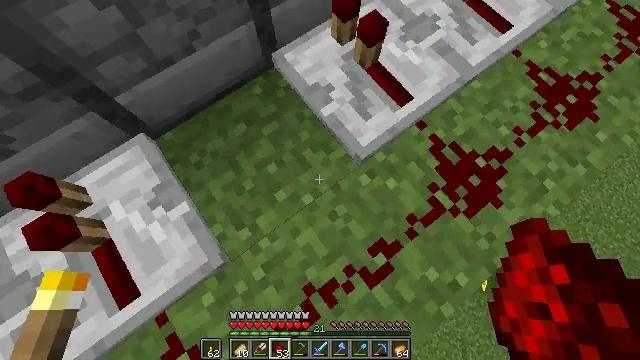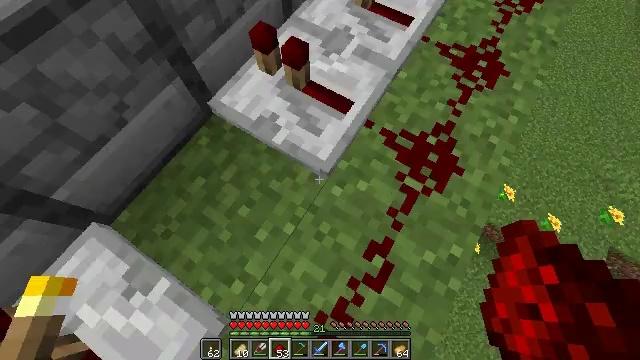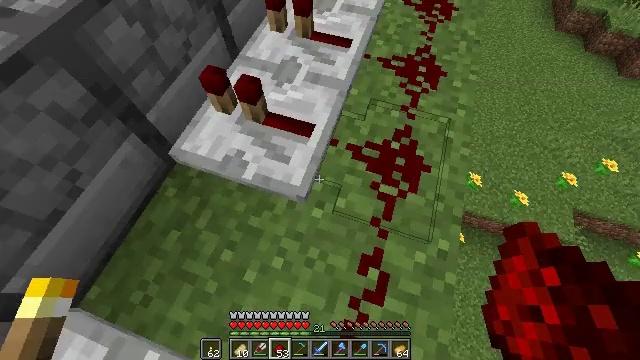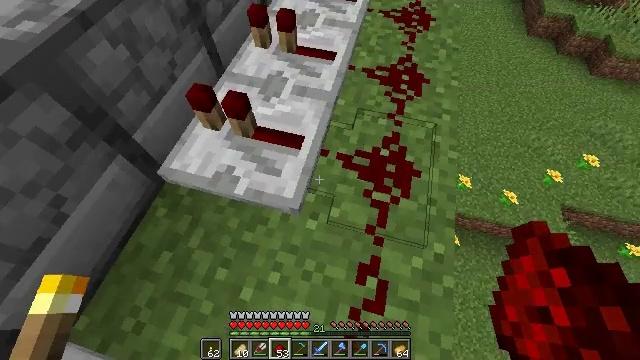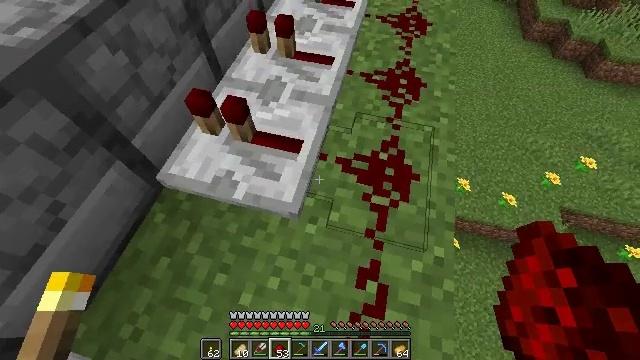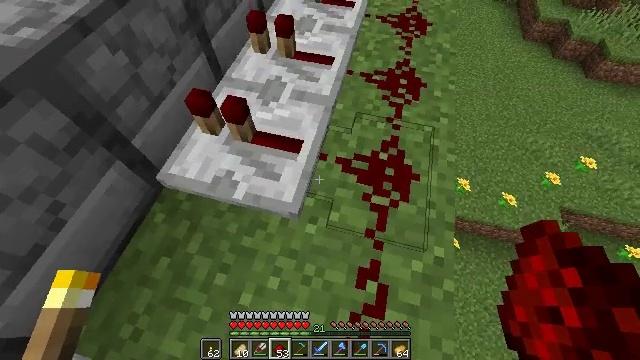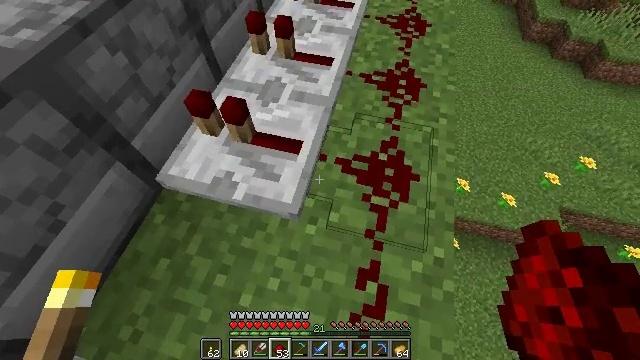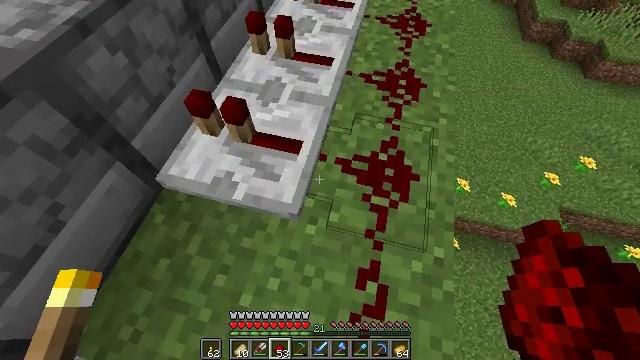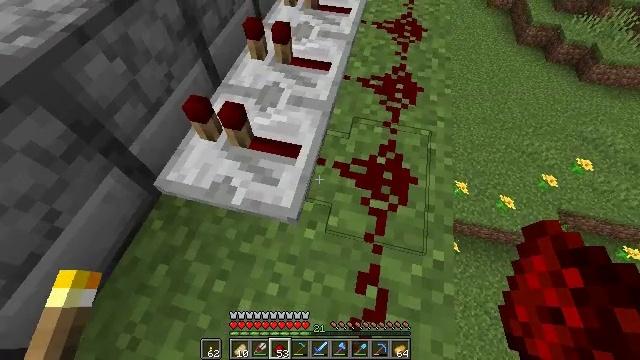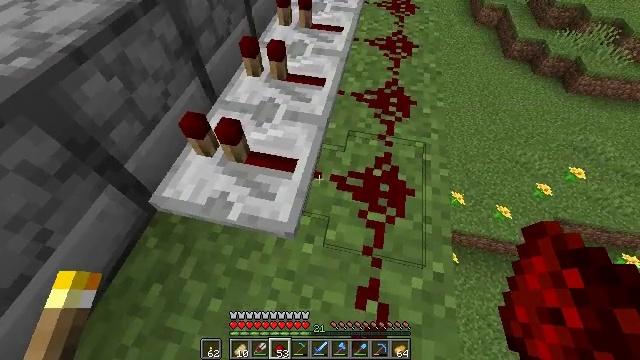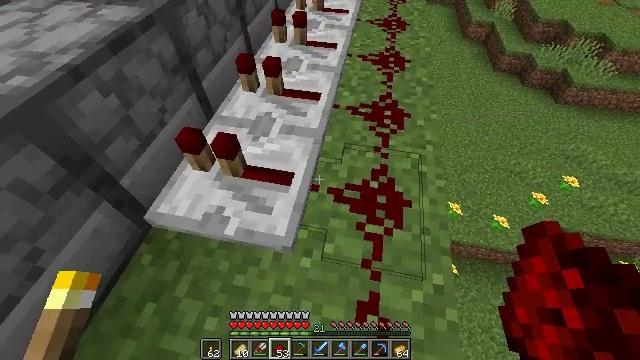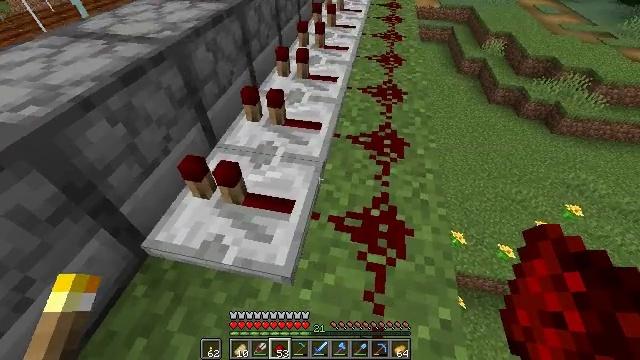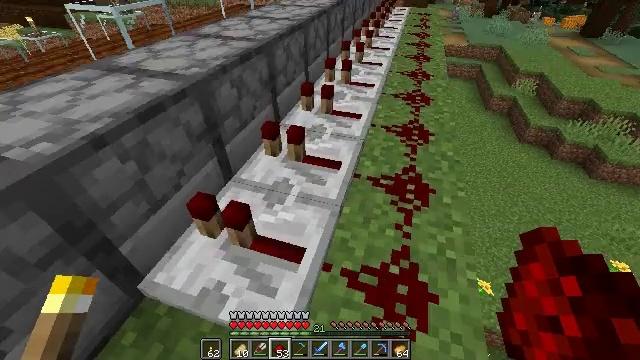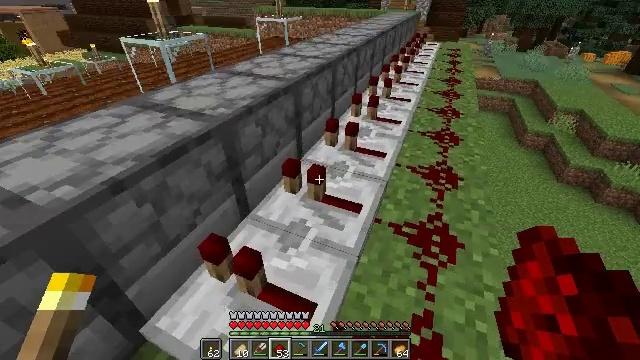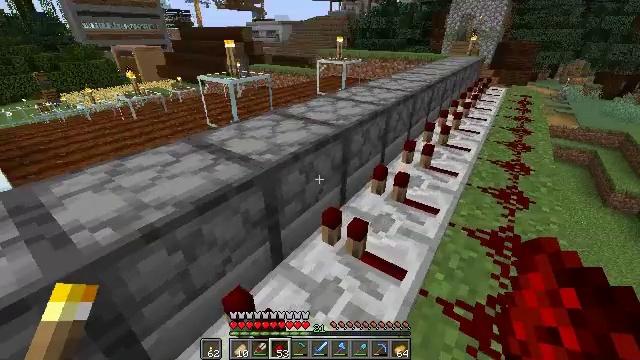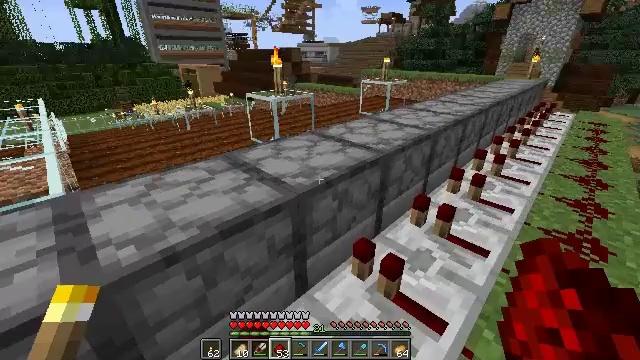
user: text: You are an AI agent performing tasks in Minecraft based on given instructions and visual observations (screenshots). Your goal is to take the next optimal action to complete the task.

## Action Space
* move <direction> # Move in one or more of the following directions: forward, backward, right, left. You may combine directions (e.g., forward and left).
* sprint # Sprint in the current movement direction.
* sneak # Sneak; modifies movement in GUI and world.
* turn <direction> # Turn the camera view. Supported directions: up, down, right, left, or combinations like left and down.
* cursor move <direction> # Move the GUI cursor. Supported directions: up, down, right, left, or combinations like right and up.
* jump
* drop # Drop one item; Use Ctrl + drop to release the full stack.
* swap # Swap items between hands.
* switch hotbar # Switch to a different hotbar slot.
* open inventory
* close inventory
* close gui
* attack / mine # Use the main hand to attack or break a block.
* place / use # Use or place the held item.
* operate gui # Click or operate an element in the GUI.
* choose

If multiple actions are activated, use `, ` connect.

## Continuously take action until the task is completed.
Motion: motion action
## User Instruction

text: Gather the repeater by attacking it.
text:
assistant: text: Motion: turn right and up
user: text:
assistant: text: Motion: turn right and up
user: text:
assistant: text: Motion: turn right and up
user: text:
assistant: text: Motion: no_op
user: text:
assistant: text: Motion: no_op
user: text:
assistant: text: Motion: no_op
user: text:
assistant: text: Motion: no_op
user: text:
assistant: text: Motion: no_op
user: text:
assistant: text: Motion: turn right and up
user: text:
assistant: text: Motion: turn right and up
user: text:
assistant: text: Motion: move forward, turn up
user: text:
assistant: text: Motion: move forward, turn left and up
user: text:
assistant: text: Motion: move forward, turn left and up
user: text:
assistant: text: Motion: move forward, turn left and up
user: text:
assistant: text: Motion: turn left and up
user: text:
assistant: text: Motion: turn left and up
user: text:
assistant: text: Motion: turn left
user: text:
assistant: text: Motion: turn left
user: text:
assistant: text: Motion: no_op
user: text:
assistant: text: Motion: move forward, turn left
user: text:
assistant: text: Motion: move forward, turn left and down
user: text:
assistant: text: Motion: move forward, turn down
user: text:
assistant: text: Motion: move forward, turn right and down
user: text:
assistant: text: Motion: move forward, turn right
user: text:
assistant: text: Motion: move forward, turn right and down, jump
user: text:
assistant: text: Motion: move forward, turn right and down, jump
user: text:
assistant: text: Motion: move forward and move right, turn right and down, jump
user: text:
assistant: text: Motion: move forward and move right, jump
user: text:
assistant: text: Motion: move forward and move right, jump
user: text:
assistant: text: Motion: move forward and move right